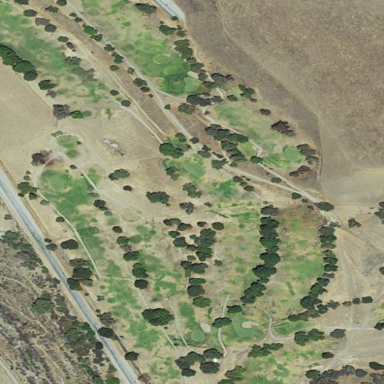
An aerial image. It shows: Golf course.